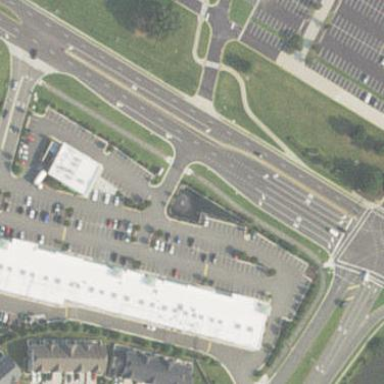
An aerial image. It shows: Retail area.